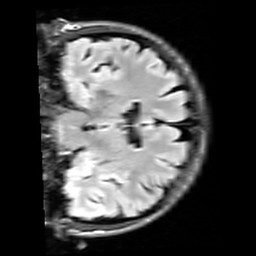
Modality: FLAIR
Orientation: coronal
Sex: female
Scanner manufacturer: siemens
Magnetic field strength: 3 T
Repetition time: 10 s
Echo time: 0.09 s